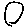
Label: line